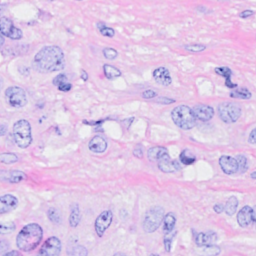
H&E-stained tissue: Breast